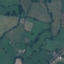
Label: Pasture